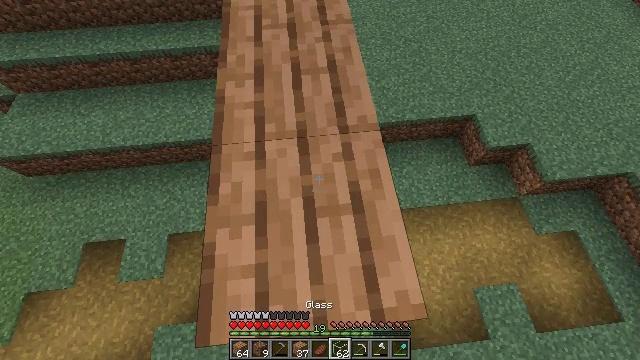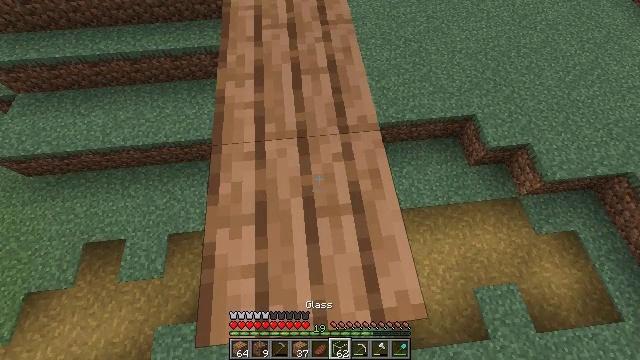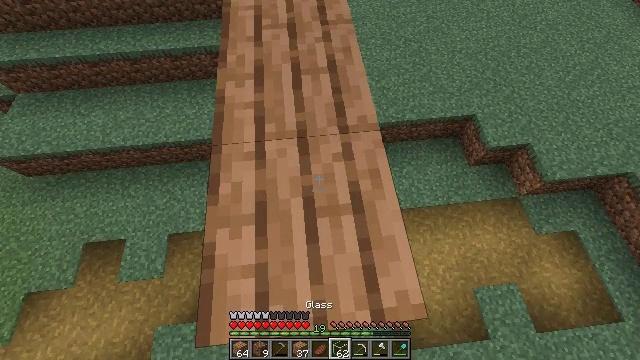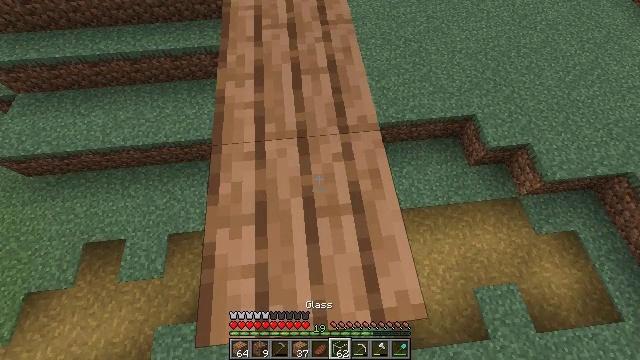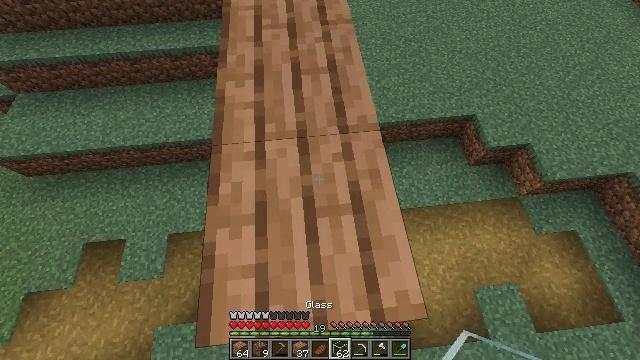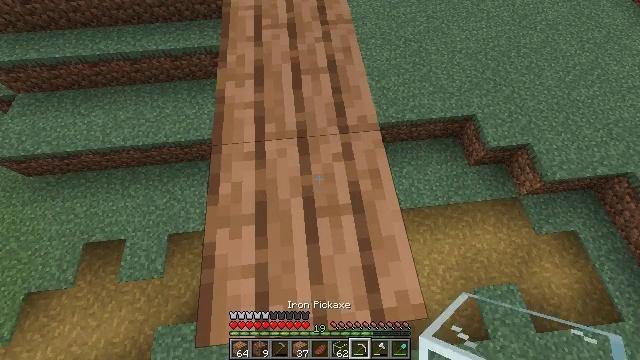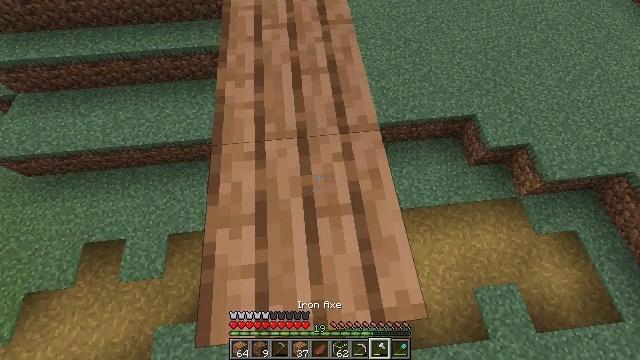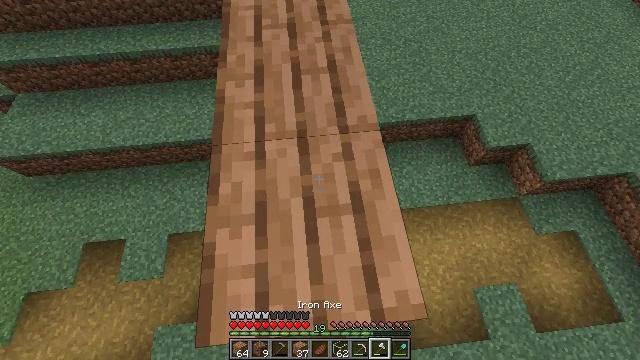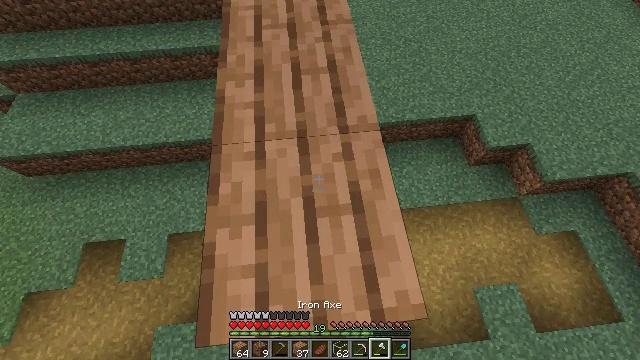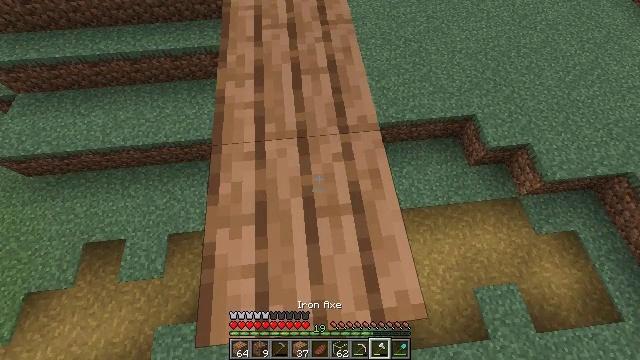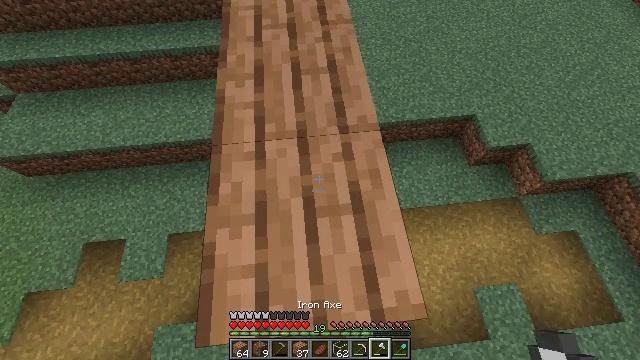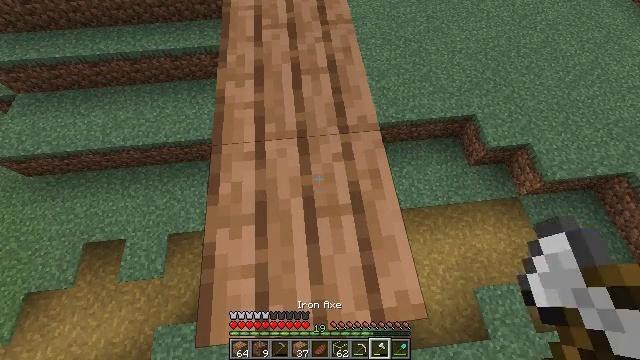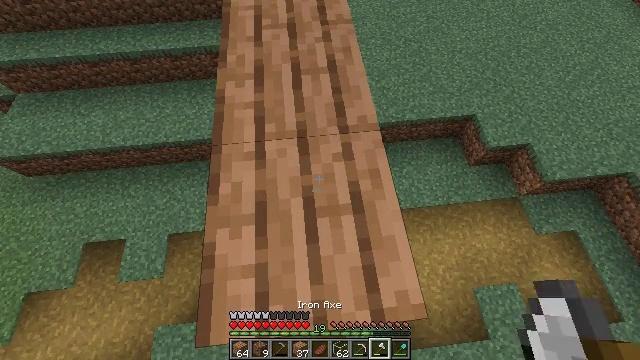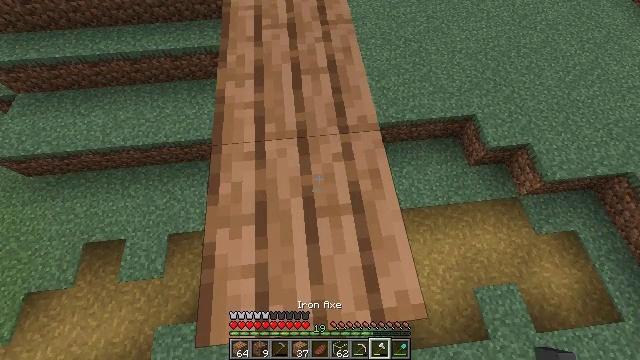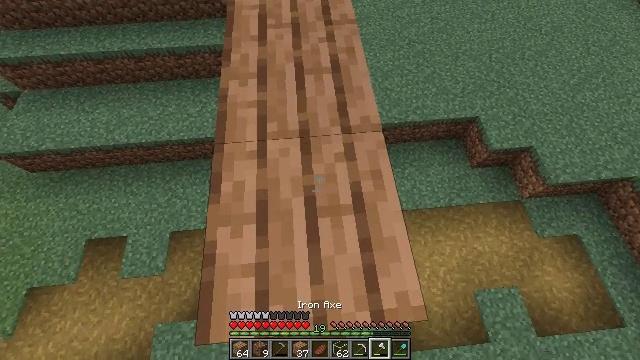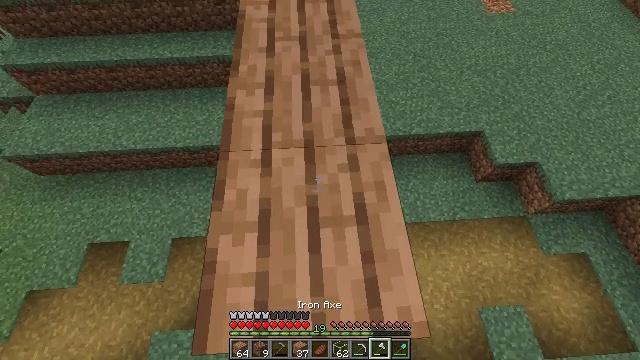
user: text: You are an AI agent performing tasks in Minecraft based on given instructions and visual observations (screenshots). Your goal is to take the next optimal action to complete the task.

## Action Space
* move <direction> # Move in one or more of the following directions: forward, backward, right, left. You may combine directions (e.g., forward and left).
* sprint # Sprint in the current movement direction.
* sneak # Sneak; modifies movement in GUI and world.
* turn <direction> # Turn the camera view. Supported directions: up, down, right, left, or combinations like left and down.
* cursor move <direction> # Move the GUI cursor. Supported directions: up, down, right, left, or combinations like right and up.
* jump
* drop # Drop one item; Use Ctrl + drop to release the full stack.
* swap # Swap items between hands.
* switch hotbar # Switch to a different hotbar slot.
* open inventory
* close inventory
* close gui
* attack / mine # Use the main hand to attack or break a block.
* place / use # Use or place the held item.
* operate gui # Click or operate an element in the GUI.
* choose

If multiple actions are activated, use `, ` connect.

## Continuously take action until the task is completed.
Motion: motion action
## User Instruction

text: Harvest jungle planks from a wall or floor.
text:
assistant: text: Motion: sneak
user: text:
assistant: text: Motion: sneak
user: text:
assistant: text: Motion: sneak
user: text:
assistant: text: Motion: sneak
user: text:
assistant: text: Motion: sneak
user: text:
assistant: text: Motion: sneak
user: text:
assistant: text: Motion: sneak
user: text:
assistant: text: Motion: sneak
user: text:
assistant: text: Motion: sneak
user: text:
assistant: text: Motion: sneak
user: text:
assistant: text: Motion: sneak
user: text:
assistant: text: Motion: sneak
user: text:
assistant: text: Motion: sneak
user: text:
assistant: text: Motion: sneak
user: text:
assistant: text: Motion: sneak, turn left and up
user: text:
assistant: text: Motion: sneak, turn up
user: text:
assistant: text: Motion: sneak, turn left and up
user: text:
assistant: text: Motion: sneak, turn left and up
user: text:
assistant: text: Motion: sneak, turn up
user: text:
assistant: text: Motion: sneak
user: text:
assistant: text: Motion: sneak
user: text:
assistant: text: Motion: move forward, sneak
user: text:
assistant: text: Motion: move forward, sneak, turn left
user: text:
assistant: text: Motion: move forward, sneak, turn left and down
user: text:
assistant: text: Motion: sneak, turn down
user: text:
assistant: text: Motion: sneak
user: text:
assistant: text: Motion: sneak, turn down
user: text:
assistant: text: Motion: sneak
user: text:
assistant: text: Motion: sneak, attack / mine
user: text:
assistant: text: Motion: sneak, attack / mine